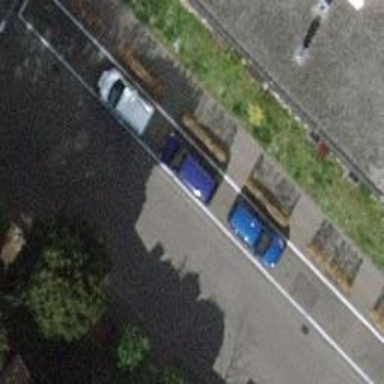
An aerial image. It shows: Street-side parking area.